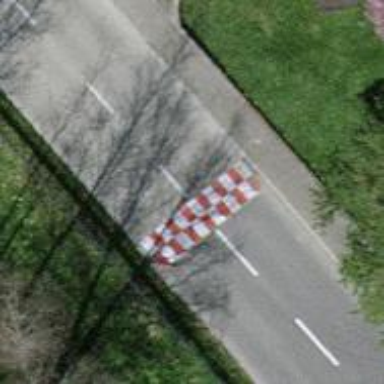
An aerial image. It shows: Traffic hump for calming the traffic.